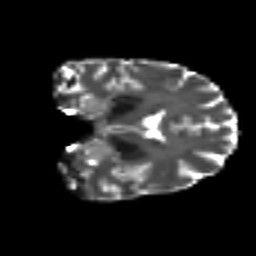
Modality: T2w
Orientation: coronal
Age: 37
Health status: ill
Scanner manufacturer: philips
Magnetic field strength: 3 T
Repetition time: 9 s
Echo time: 0.127 s